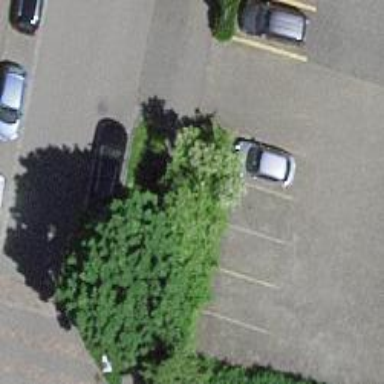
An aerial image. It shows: Car-sharing service available at this location.